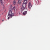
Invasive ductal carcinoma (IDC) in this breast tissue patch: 1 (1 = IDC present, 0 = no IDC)